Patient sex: M
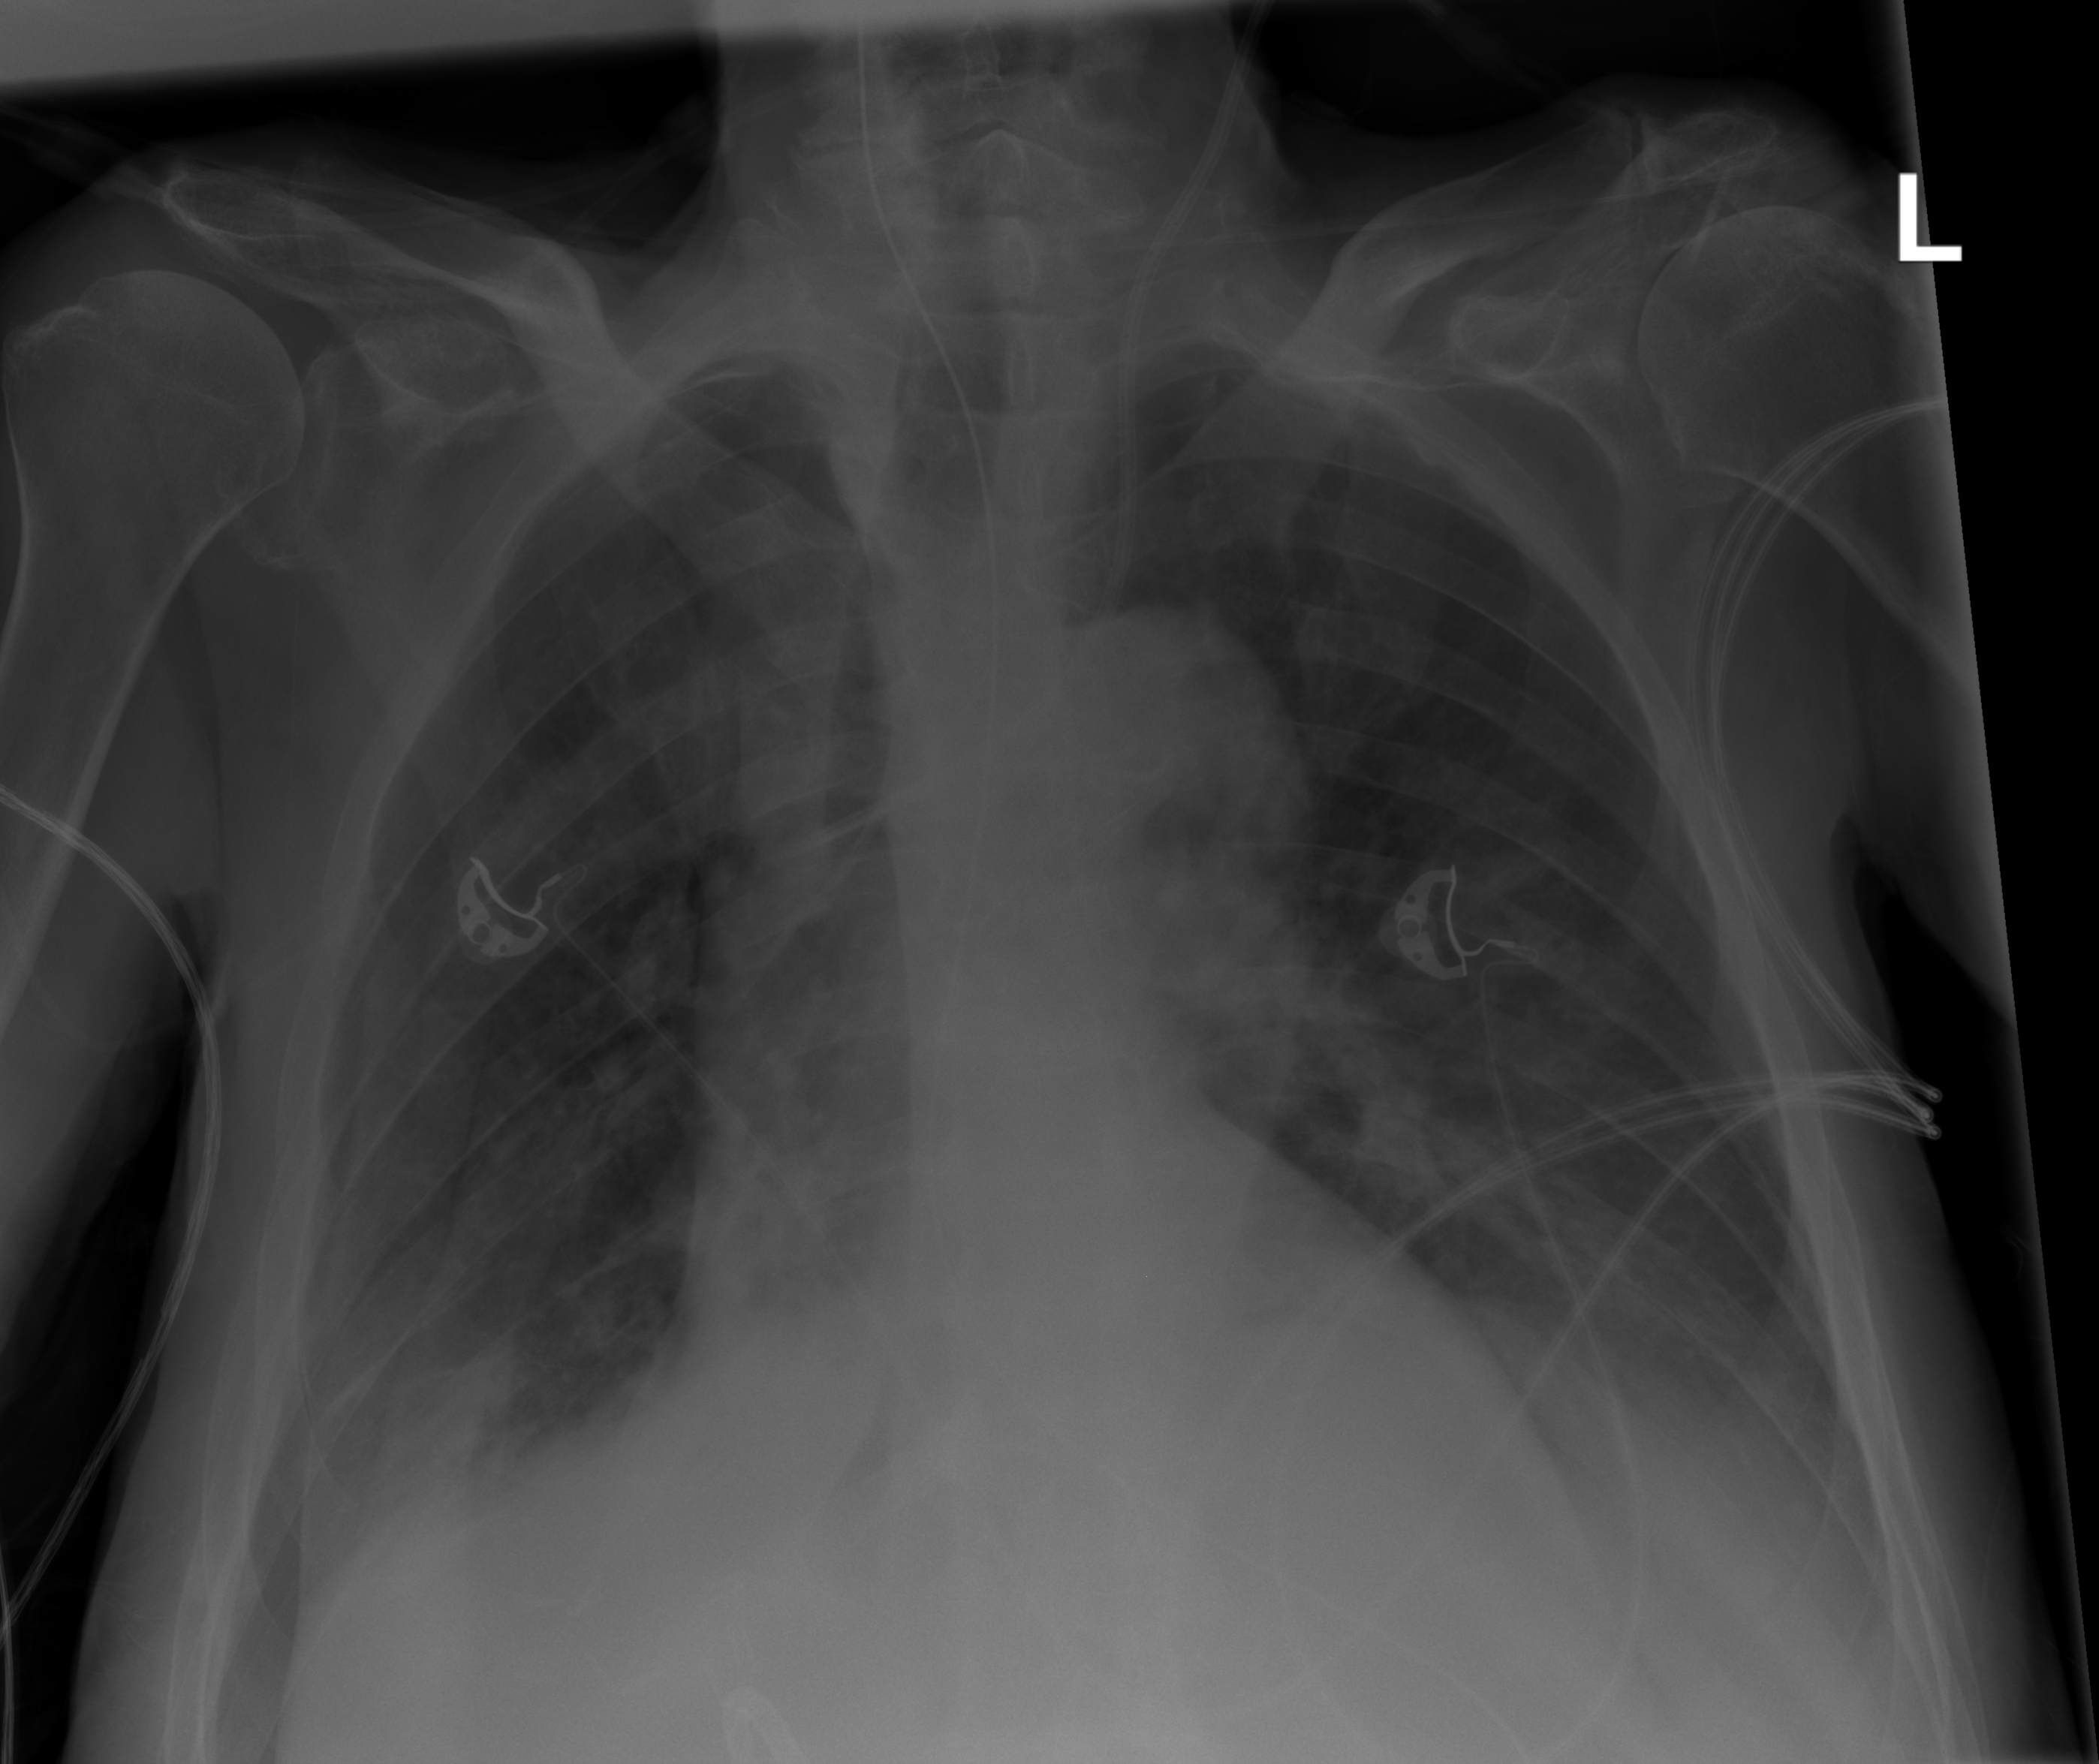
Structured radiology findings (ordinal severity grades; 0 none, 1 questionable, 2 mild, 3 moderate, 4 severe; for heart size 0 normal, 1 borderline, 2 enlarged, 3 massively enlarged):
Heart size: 0
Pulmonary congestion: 0
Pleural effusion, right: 1
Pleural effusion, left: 2
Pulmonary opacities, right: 0
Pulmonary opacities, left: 0
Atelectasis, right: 2
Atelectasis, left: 0